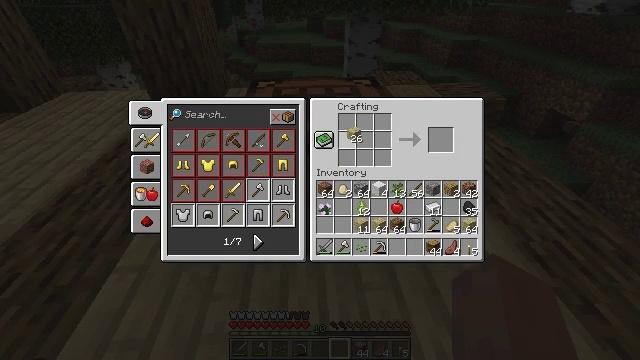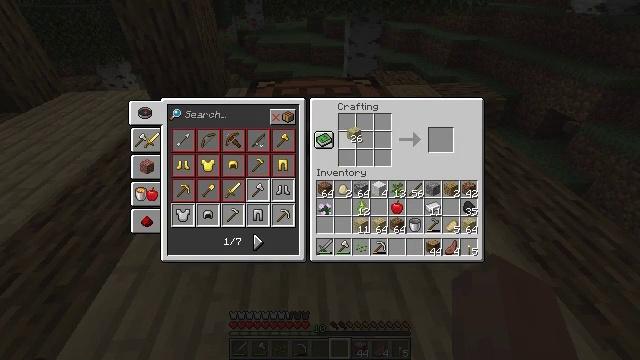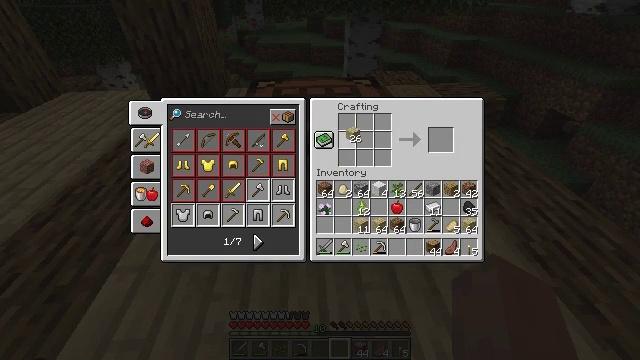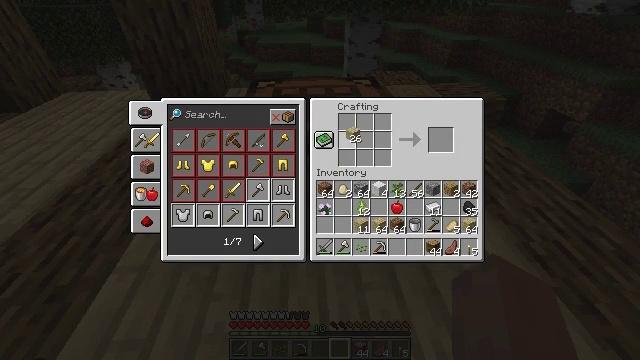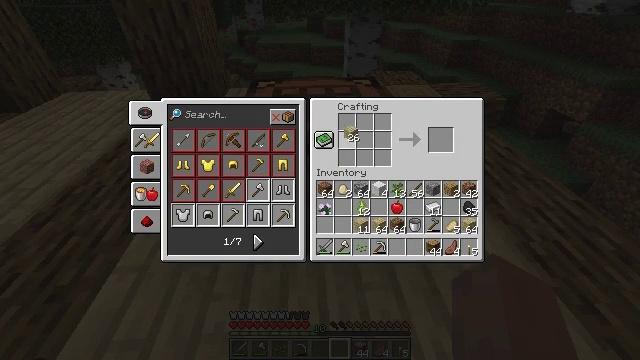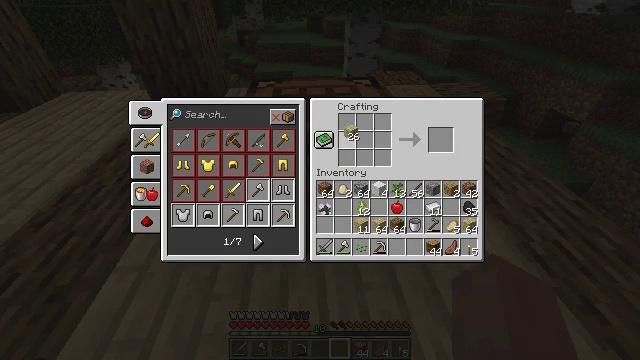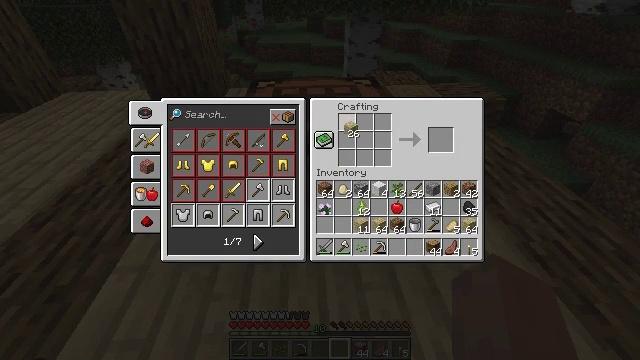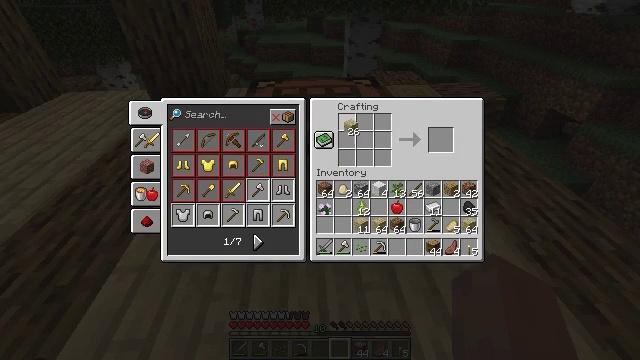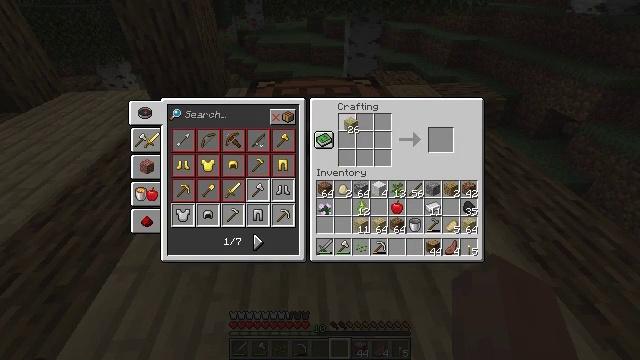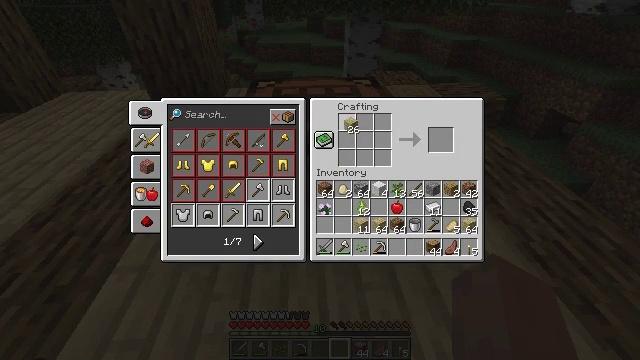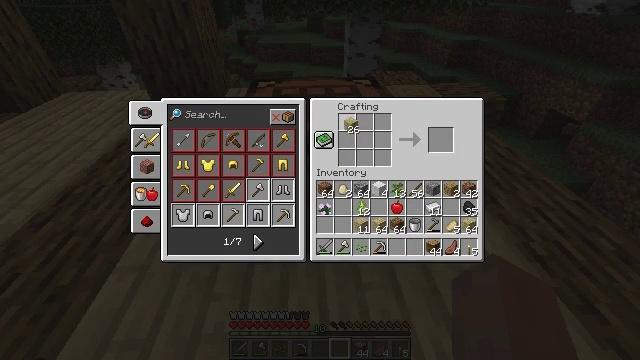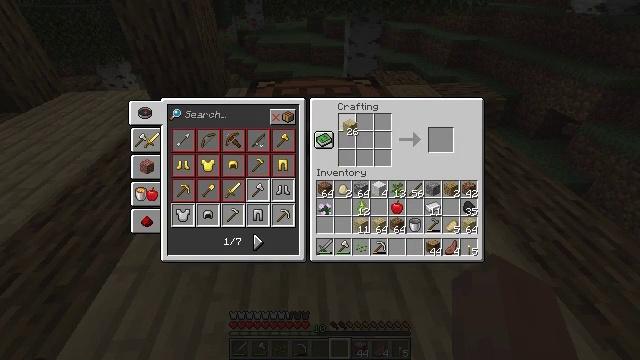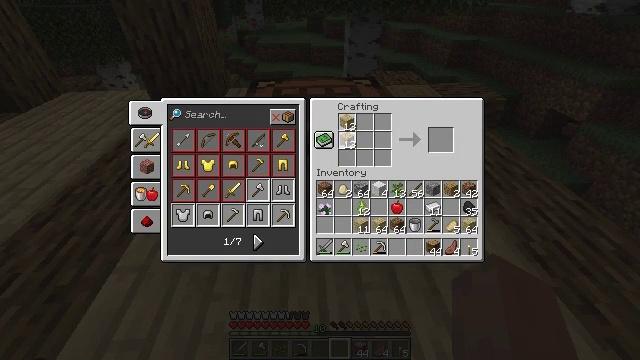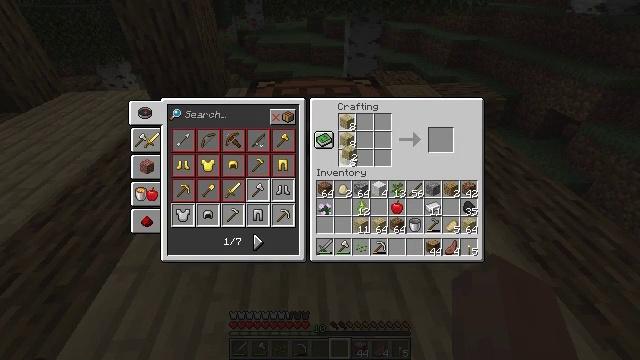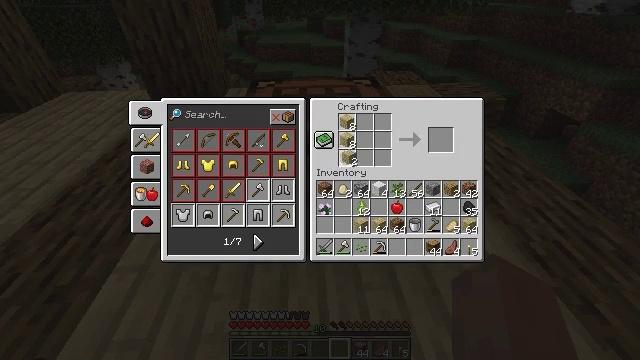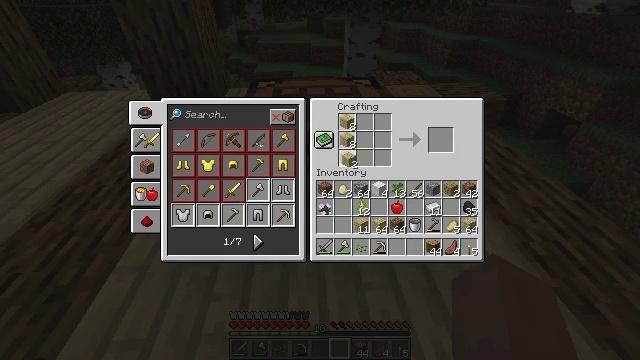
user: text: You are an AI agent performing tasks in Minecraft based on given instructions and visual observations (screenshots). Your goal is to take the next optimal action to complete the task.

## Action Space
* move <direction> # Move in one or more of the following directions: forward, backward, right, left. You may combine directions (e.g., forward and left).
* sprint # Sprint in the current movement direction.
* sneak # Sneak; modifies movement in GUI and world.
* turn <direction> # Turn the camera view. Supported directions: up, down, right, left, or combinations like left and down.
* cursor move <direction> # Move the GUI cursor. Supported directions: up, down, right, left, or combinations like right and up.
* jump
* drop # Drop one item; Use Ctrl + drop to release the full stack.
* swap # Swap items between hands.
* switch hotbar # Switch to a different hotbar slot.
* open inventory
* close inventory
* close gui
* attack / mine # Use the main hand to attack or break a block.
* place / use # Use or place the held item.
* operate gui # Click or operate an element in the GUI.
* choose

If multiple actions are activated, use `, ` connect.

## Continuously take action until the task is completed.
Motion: motion action
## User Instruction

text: Craft birch stairs with birch planks.
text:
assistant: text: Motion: no_op
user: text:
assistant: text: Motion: no_op
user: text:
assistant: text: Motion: no_op
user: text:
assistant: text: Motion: no_op
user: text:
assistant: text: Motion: no_op
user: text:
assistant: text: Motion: no_op
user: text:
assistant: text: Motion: no_op
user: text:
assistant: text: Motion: no_op
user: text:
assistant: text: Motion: operate gui
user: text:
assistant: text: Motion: operate gui
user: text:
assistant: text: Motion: operate gui
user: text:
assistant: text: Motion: cursor move down, operate gui
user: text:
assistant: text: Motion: cursor move down, operate gui
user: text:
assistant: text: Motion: operate gui
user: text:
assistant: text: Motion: operate gui
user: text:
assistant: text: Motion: operate gui
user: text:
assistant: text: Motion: operate gui
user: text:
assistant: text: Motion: operate gui
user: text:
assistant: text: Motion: cursor move up, operate gui
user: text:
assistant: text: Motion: cursor move up, operate gui
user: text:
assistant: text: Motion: operate gui
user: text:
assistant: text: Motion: operate gui
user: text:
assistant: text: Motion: operate gui
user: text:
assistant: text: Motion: cursor move down, operate gui
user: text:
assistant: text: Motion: operate gui
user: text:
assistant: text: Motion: operate gui
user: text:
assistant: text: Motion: operate gui
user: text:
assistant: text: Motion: operate gui
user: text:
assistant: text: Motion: operate gui
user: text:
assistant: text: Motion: operate gui